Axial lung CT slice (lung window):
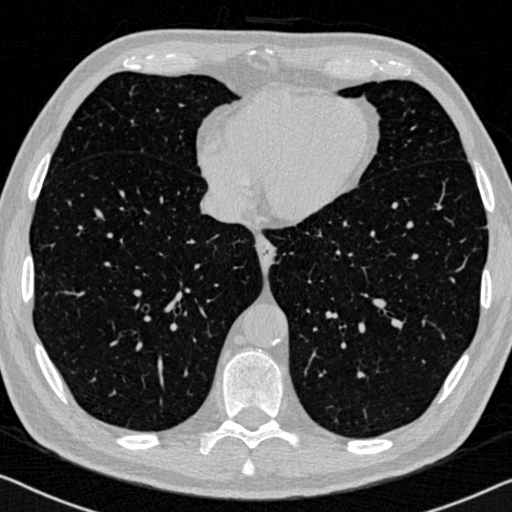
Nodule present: yes
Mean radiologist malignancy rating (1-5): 2.5